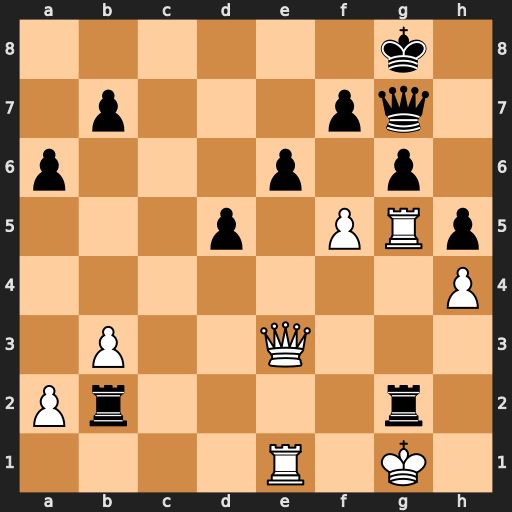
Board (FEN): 6k1/1p3pq1/p3p1p1/3p1PRp/7P/1P2Q3/Pr4r1/4R1K1
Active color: w
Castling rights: -
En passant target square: -
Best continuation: Rxg2 Rxg2+ Kxg2